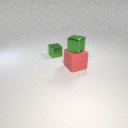
small green metal cube above large red rubber cube